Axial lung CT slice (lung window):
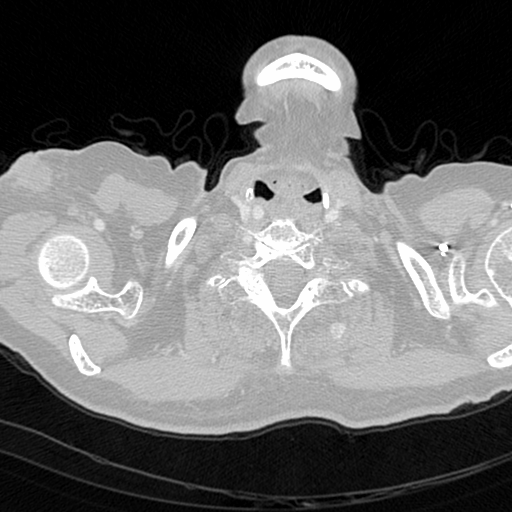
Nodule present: no